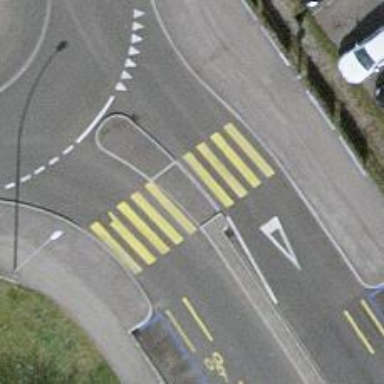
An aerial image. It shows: Uncontrolled crossing with pedestrian island.